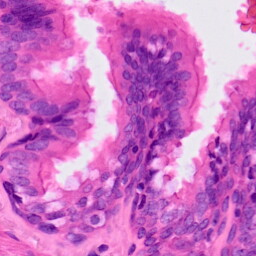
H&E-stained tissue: Lung